Question: I created this T-Sql Query to give me how many visit for customer and group them by company
my Pronlem is my Query don't count only one visit and don't Group by company
'''
SELECT COUNT( VisitTracking.customerID) AS #VISIT
, MAX(VisitTracking.visitID) AS visitID
,Customers.title AS Title
,Customers.customerID
,Customers.firstName AS "First Name"
,Customers.LastName AS "Last Name"
,Company.companyName AS "Company Name"
,VisitTracking.DateVisited AS "Date Visited"
,VisitTracking.nextVisit AS "Next Visit"
FROM VisitTracking INNER JOIN
Customers ON VisitTracking.customerID = Customers.customerID INNER JOIN
Company ON VisitTracking.companyID = Company.companyID
GROUP BY VisitTracking.companyID,Customers.customerID, VisitTracking.customerID, Customers.title, Customers.firstName, Customers.LastName, Company.companyName, VisitTracking.DateVisited,VisitTracking.nextVisit
'''
Output

what I want
'''
2 29 Mr 2 Mike Mike N/A 2013-01-31
1 28 Mr 2 Mike Mike Compudata 2013-01-31
'''
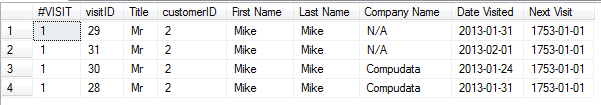
Answer: The problem is because you're using the field DataVisited, you should remove the field or do something like this.
'''
SELECT COUNT( VisitTracking.customerID) AS #VISIT
, MAX(VisitTracking.visitID) AS visitID
,Customers.title AS Title
,Customers.customerID
,Customers.firstName AS "First Name"
,Customers.LastName AS "Last Name"
,Company.companyName AS "Company Name"
,MAX(VisitTracking.DateVisited) AS "Date Visited"
,VisitTracking.nextVisit AS "Next Visit"
FROM VisitTracking INNER JOIN
Customers ON VisitTracking.customerID = Customers.customerID INNER JOIN
Company ON VisitTracking.companyID = Company.companyID
GROUP BY VisitTracking.companyID,Customers.customerID, VisitTracking.customerID, Customers.title, Customers.firstName, Customers.LastName, Company.companyName,VisitTracking.nextVisit
'''